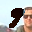
Label: 9